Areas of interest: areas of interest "Yantai Tongde Bulk Cement Transportation Co., Ltd."
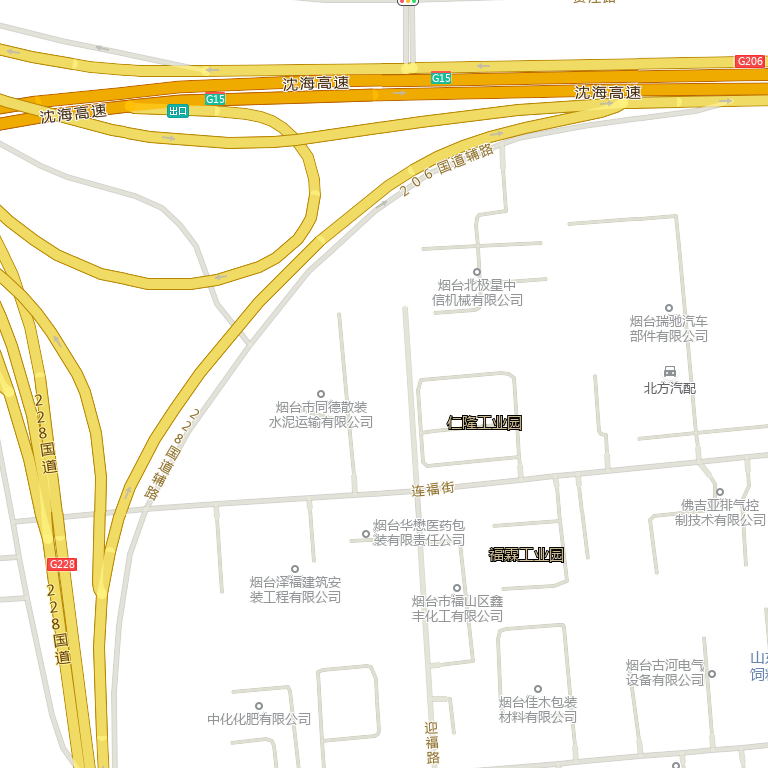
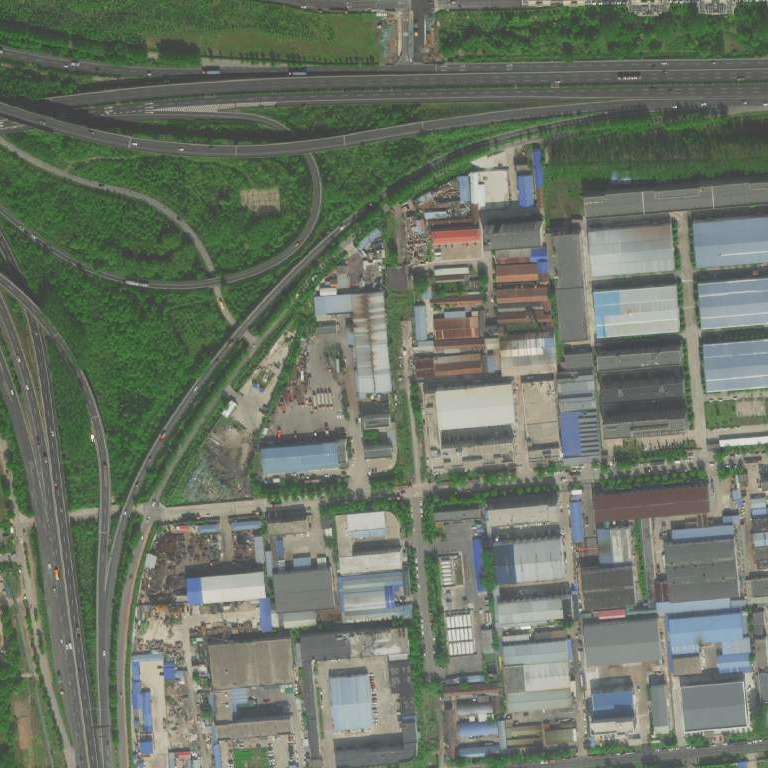